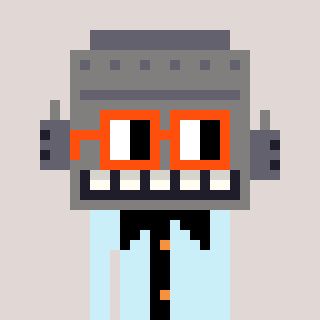
a pixel art character with square orange glasses, a robot-shaped head and a cold-colored body on a warm background